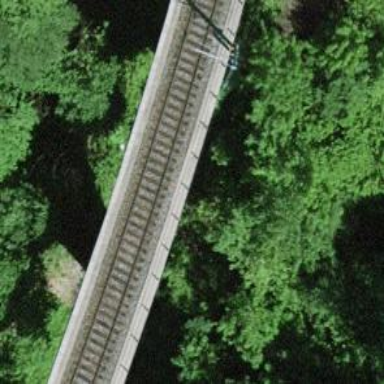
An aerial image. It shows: Viaduct railway bridge with single electrified track using contact line.